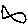
Label: fish